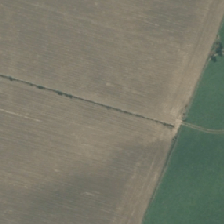
Land cover: shortrotation_cropland